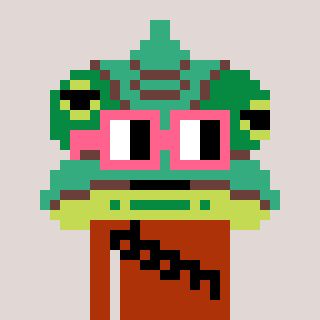
a pixel art character with square pink glasses, a chameleon-shaped head and a hotbrown-colored body on a warm background